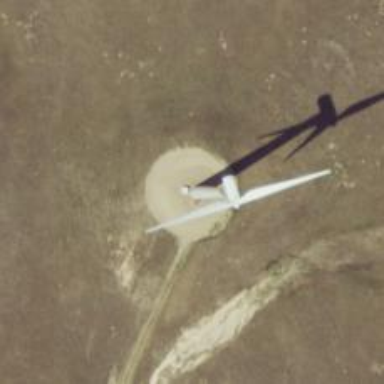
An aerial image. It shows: Wind power generator employing wind turbines.